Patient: sex F, age 41
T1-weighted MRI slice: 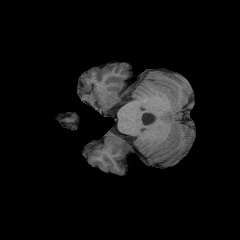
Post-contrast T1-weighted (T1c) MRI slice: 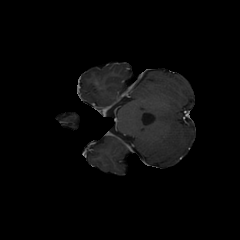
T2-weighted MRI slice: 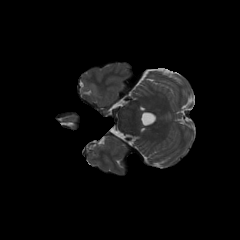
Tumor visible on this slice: no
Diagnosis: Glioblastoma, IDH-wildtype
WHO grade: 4